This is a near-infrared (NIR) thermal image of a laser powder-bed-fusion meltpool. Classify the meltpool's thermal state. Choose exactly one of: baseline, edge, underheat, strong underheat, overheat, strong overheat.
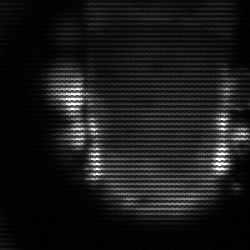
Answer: baseline